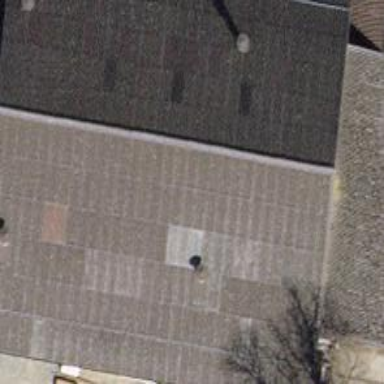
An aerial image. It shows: Building with gabled roof.